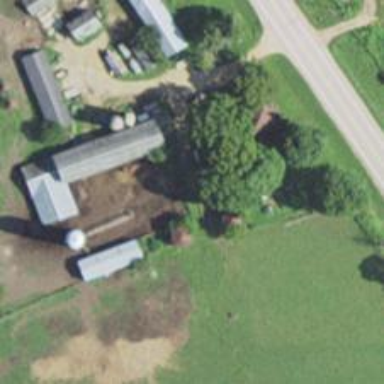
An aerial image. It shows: Silo building.